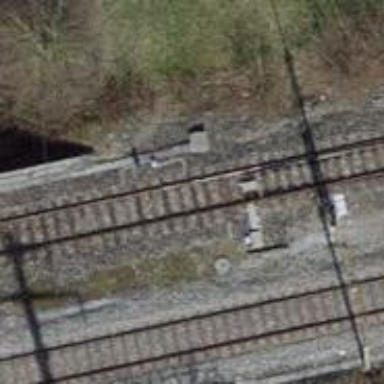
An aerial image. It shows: Railway switch.